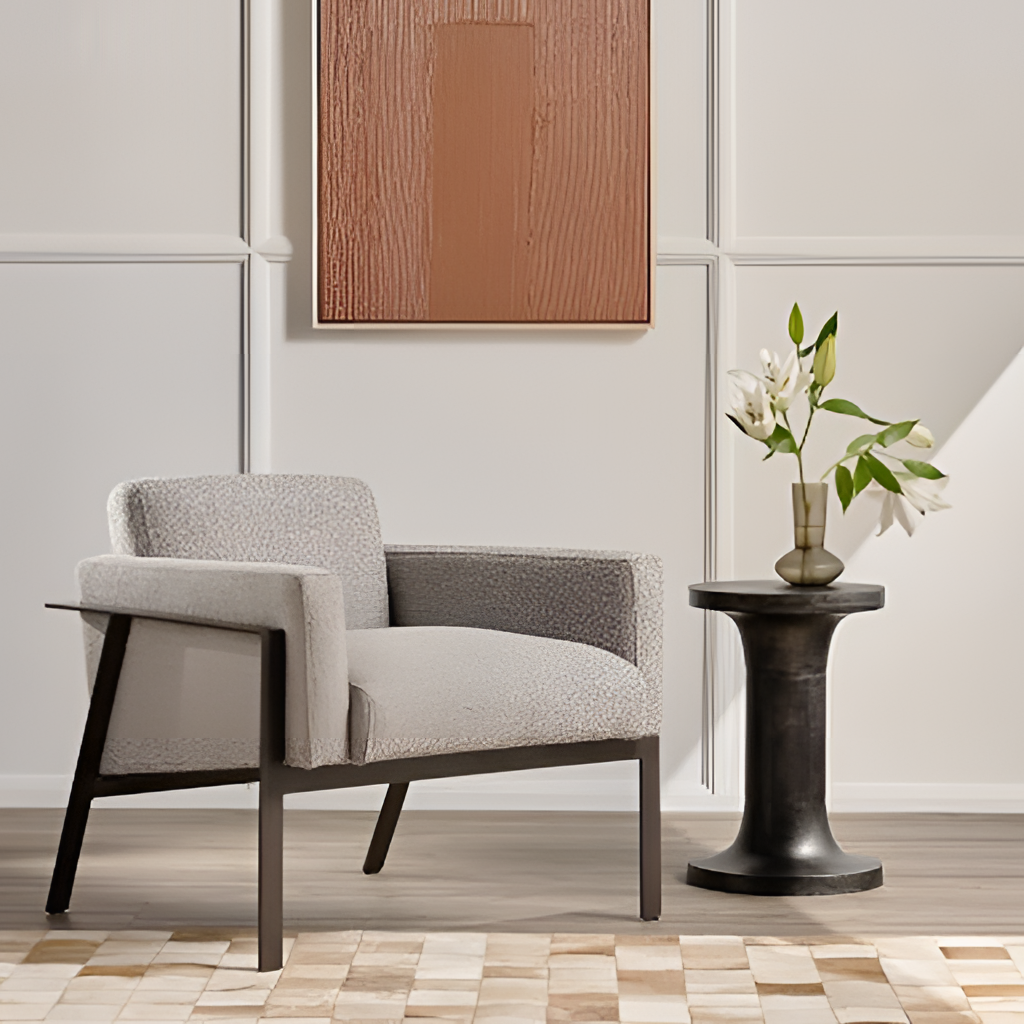
living room, gray fabric armchair, contemporary, wood flooring, with plank pattern, panel wallpaper, with solid pattern